Question: I need to get the device default Switch (Api lvl 14) button. I already have Switch buttons in my app, but I want them to look like the DEVICE default Switch buttons, not like those from Android. How can I do that?
I tried to change the theme of the application but I already have a custom one which is used for my custom title bar and if I try to change the theme (e.g. Theme.DeviceDefault) I get a force close because of the custom title.
This is how the switch looks like (for my device):

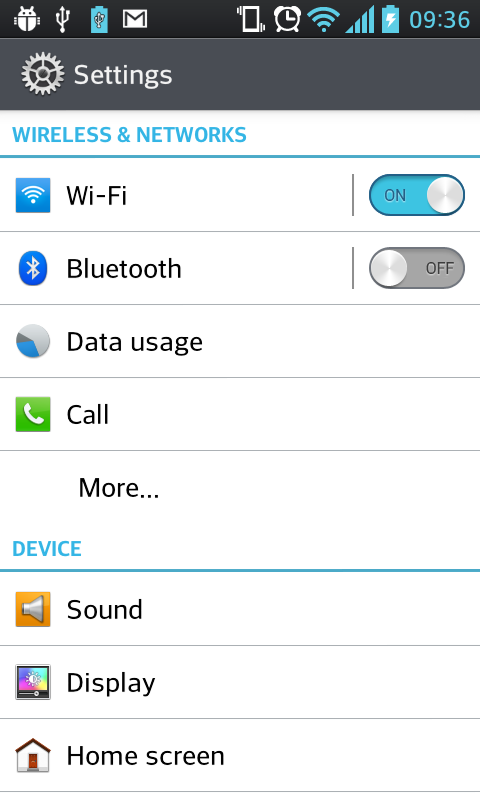
Answer: May you are looking for <URL>?
Update: Okay, then you can use 'ImageView', which also can handle clicks. And in xml:
'''
<ImageView
android:layout_width="100dp"
android:layout_height="100dp"
android:background="@drawable/my_swich"
/>
'''
in my_swith.xml in drawable folder:
'''
<selector xmlns:android="http://schemas.android.com/apk/res/android">
<item android:state_selected="true" android:drawable="@drawable/selectedImage" />
<item android:drawable="@drawable/normalImage" />
</selector>
'''
And final, in code you need to set 'OnClickListener' to image. When 'onClick' event on Image you need to do this:
'''
iv.setSelected(!iv.isSelected());
'''
And you get custom(you own toogle)
I hope I correct understand your question.